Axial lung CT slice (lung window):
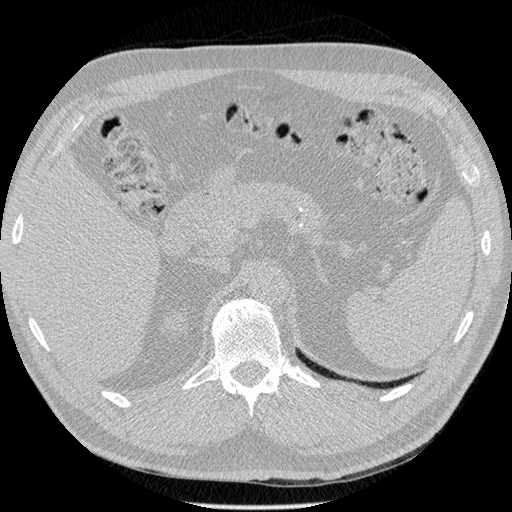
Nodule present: no